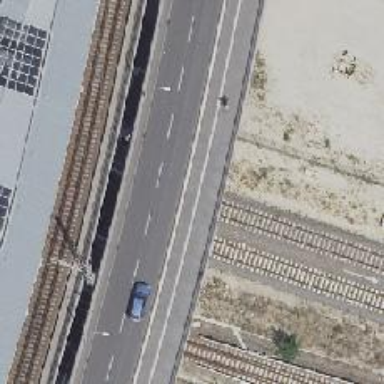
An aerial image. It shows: Platform edge at railway station.